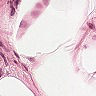
Metastatic tissue present: no